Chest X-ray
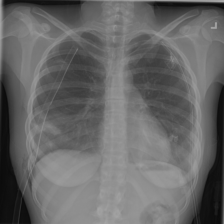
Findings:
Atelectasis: negative
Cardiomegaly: negative
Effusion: negative
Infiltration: negative
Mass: negative
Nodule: negative
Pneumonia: negative
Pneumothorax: positive
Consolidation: negative
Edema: negative
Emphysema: negative
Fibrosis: negative
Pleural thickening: negative
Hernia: negative